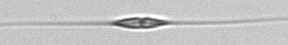
Label: Cylindrotheca